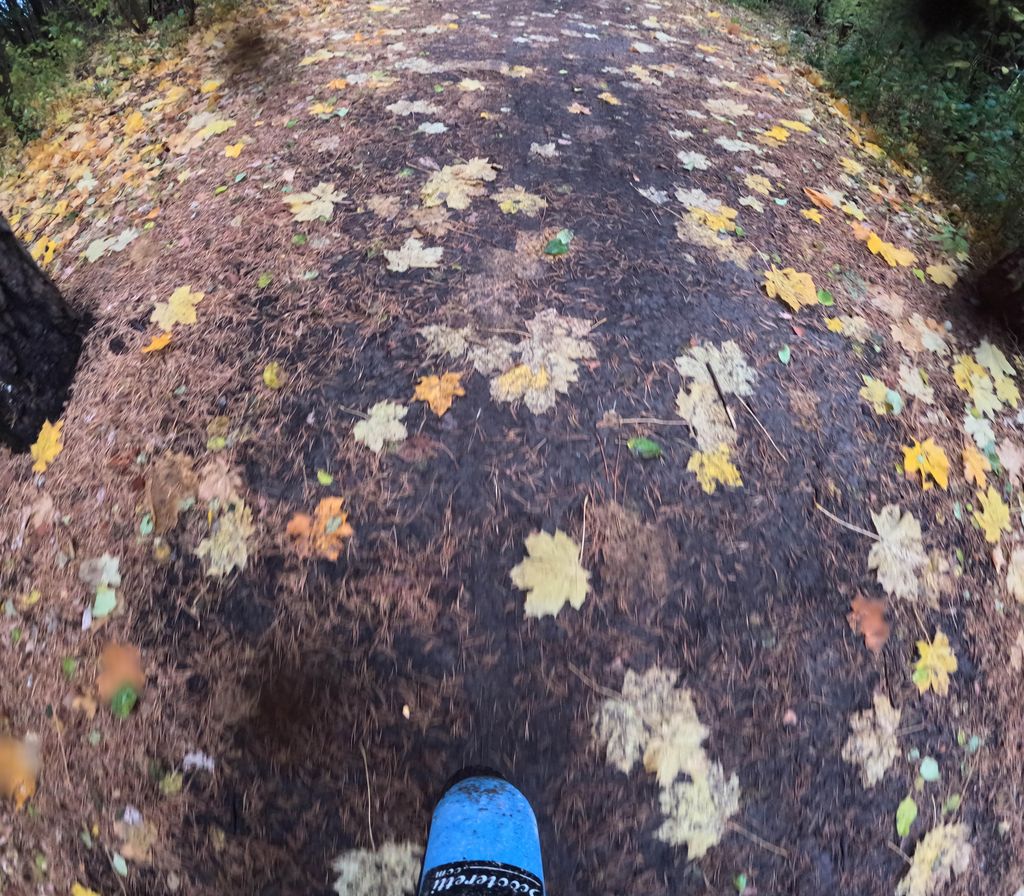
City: ottawa-gatineau